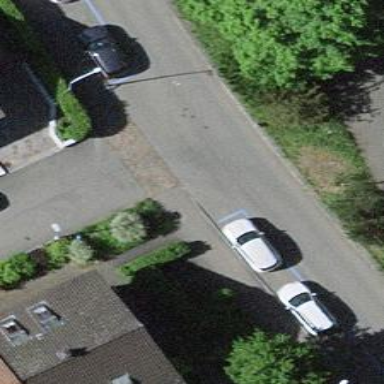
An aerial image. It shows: Residential road with asphalt surface. Sidewalk is present on the left side.